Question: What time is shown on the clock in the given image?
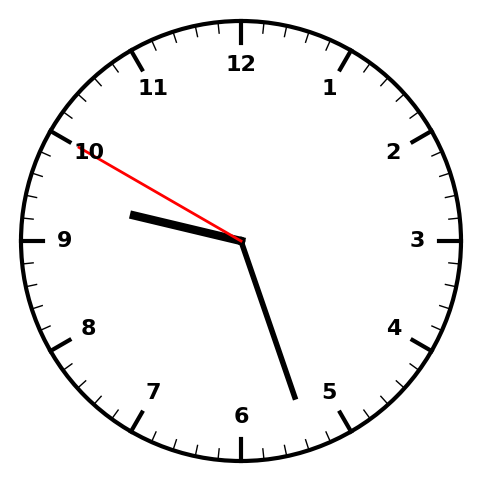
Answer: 09:26:50